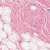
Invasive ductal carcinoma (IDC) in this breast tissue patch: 0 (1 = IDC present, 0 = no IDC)